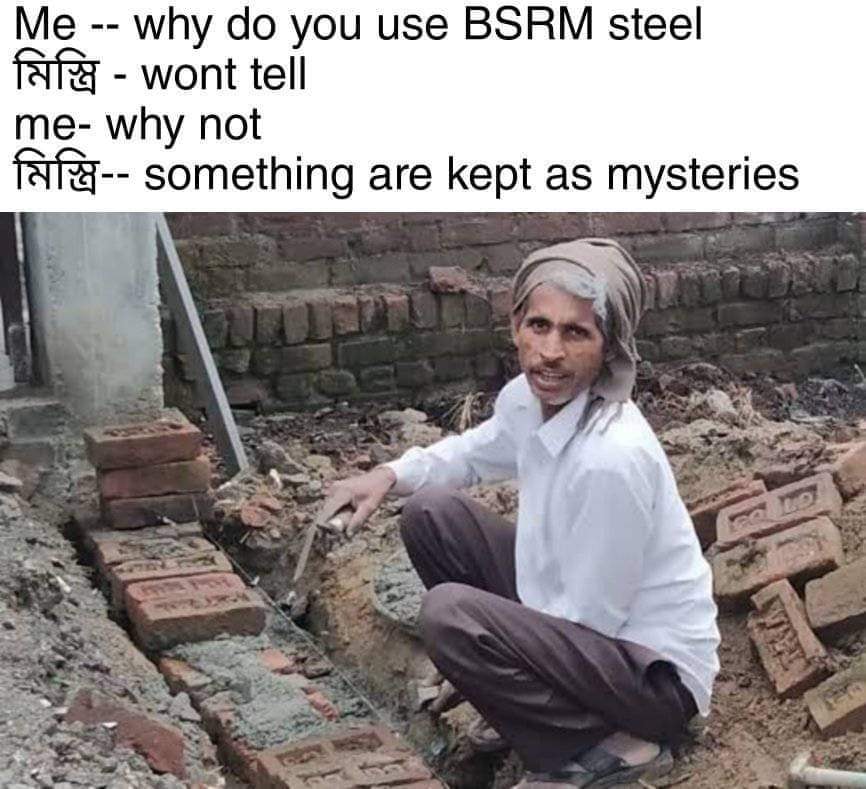
Caption: Me -- why do you use BSRM steel  মিস্ত্রি - wont tell    me - why not   মিস্ত্রি -- something are kept as mysteries
Label: non-hate